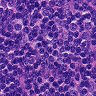
Metastatic tissue present: no